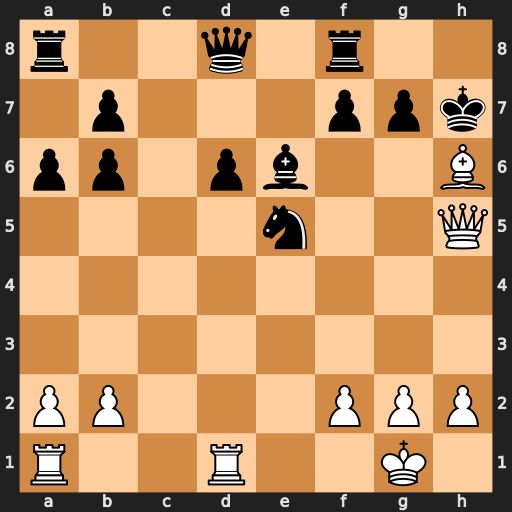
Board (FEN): r2q1r2/1p3ppk/pp1pb2B/4n2Q/8/8/PP3PPP/R2R2K1
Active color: w
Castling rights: -
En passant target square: -
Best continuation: Bg5+ Kg8 Bxd8